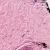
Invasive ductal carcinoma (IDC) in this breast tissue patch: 0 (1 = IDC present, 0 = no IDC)